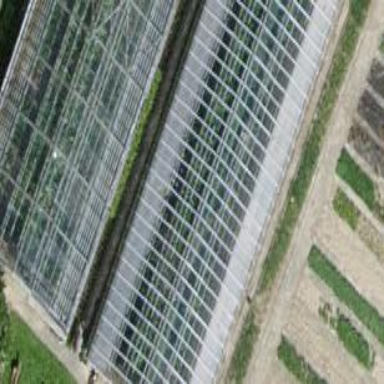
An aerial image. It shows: Greenhouse used for horticulture.